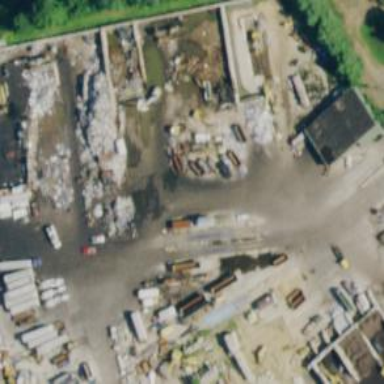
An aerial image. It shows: Weigh station on service road.